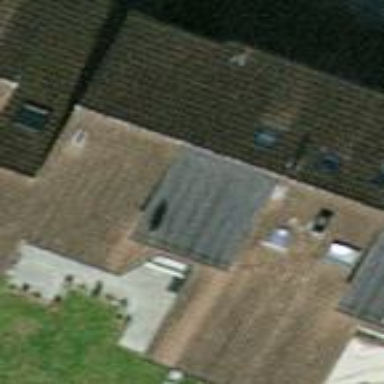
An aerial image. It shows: Terrace building.